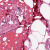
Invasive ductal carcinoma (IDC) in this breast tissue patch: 0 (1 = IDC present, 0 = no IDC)